Question: I am a noob in cocos2d and learning as I develop. I read in cocos2d docs, and also from Ray Wenderlich tutorials, I tried to create spritesheet, but so far has been unable to load ANY of my sprites from the spritesheet I created. Sprites are showing fine when I just use plain CCSprite spriteFromFile: directly. Anyway, I created the spritesheet in Zwoptex. I chose png file and Coordinates as Cocos2d .plist. Drag and drop both files (png and plist) into my project Resources group, and wrote the following code in init method.
'''
[[CCSpriteFrameCache sharedSpriteFrameCache] addSpriteFramesWithFile:@"piece.plist"];
CCSpriteBatchNode *pieceSpriteSheet = [CCSpriteBatchNode batchNodeWithFile:@"piece.png"];
[self addChild:pieceSpriteSheet];
CCSprite *block = [CCSprite spriteWithSpriteFrameName:@"pieceB1.png"];
'''
I have checked the names of files, the capitalization, and even remade the spritesheet many times, but still cocos2d cannot load pieceB1.png, eventhough it is there in plist and png.
Here's the screenshot of the plist file:

Error I got:
'''
2013-02-11 01:33:04.808 sequence[5787:12203] cocos2d: CCSpriteFrameCache: Trying to use file 'piece.png' as texture
2013-02-11 01:33:04.815 sequence[5787:12203] cocos2d: CCSpriteFrameCache: Frame 'pieceB1.png' not found
2013-02-11 01:33:04.818 sequence[5787:12203] cocos2d: Frame interval: 1
2013-02-11 01:33:04.822 sequence[5787:12203] Application windows are expected to have a root view controller at the end of application launch
2013-02-11 01:33:04.822 sequence[5787:12203] cocos2d: surface size: 640x960
2013-02-11 01:33:07.044 sequence[5787:12203] cocos2d: CCSpriteFrameCache: Frame 'pieceG1.png' not found
2013-02-11 01:33:07.045 sequence[5787:12203] *** Assertion failure in +[CCSprite spriteWithSpriteFrameName:]
'''
Thanks.
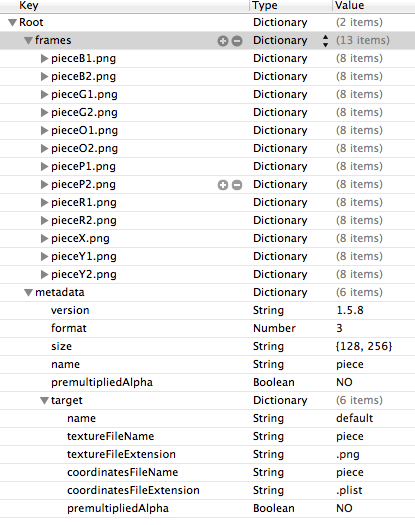
Answer: Did you verify that your files are in the target ? Also, is your game enabling HD ? if yes, both your plist and png file should be suffixed appropriately. The "addSpriteFramesWithFile" call fails silently if the file is not found.